Question: I would like to know how the Docker containers are managed by the operating system. I could find some explanations here: <URL>, but I can not understand well.
I know the basics of the operating system (notions about PCB, ram, CPU, kernel, syscall, etc.).
But I do not understand how the containers are managed by the OS:
- - -
image :
<URL>
---
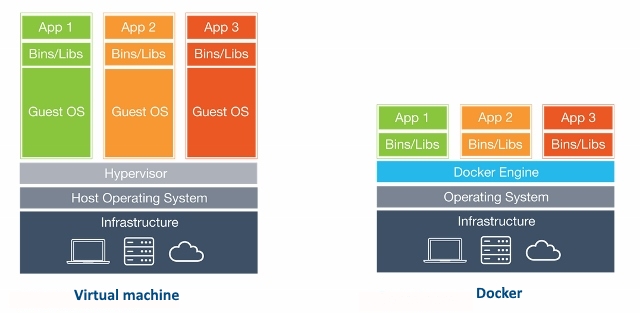
Answer: Preface: this was tested on Arch Linux
1. Containers are processes. We have dockerd and containerd - each of them only once. Then we have docker and containerd-shim processes for each container, that is running. Notice, that containerd-shim is parent of container. It's purpose is to: First it allows the runtimes, i.e. runc,to exit after it starts the container. This way we don't have to have the long running runtime processes for containers. When you start mysql you should only see the mysql process and the shim. Second it keeps the STDIO and other fds open for the container incase containerd and/or docker both die. If the shim was not running then the parent side of the pipes or the TTY master would be closed and the container would exit. Finally it allows the container's exit status to be reported back to a higher level tool like docker without having the be the actual parent of the container's process and do a wait4.
( taken from <URL>
1. Please read 2 good answers about system calls ( https://stackoverflow.com/a/328<PHONE> ) and roles of docker's parts ( https://stackoverflow.com/a/466<PHONE> ). Another good read https://medium.com/devopslinks/docker-containerd-standalone-runtimes-heres-what-you-should-know-b834ef155426
Quick answer: C application calls 'fork' and 'malloc' => Linux kernel.
I was wrong, Docker Engine doesn't participate in syscalls, all control happens via namespaces / 'seccomp' ( <URL>
1. Representations of namespace in ram are quite different, you can check source code for user namespaces https://elixir.bootlin.com/linux/v5.0.7/source/kernel/user_namespace.c pid namespaces https://elixir.bootlin.com/linux/v5.0.7/source/kernel/pid_namespace.c net namespaces https://elixir.bootlin.com/linux/v5.0.7/source/net/core/net_namespace.c etc.
> Why does wikipedia say that this notion is essential for containers
Because "Various container software use Linux namespaces in combination with cgroups to isolate their processes, including Docker<URL>
Basically namespaces are the instrument, with which Docker Engine controls resources of containers